Aerial crown-view tile of a tropical tree (Barro Colorado Island, Panama), acquired 20250124:
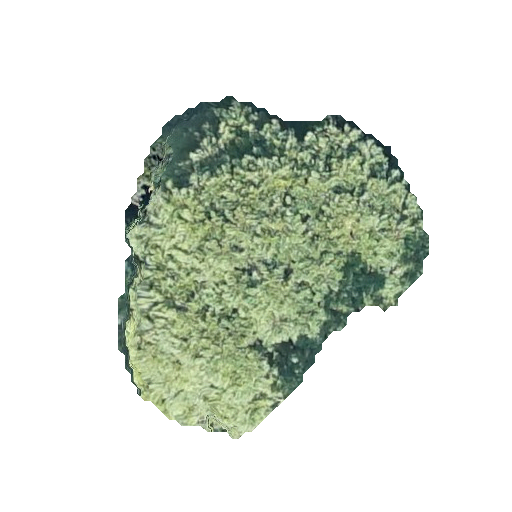
Species: Jacaranda copaia
GBIF accepted scientific name: Jacaranda copaia
Crown area: 108.192 m²